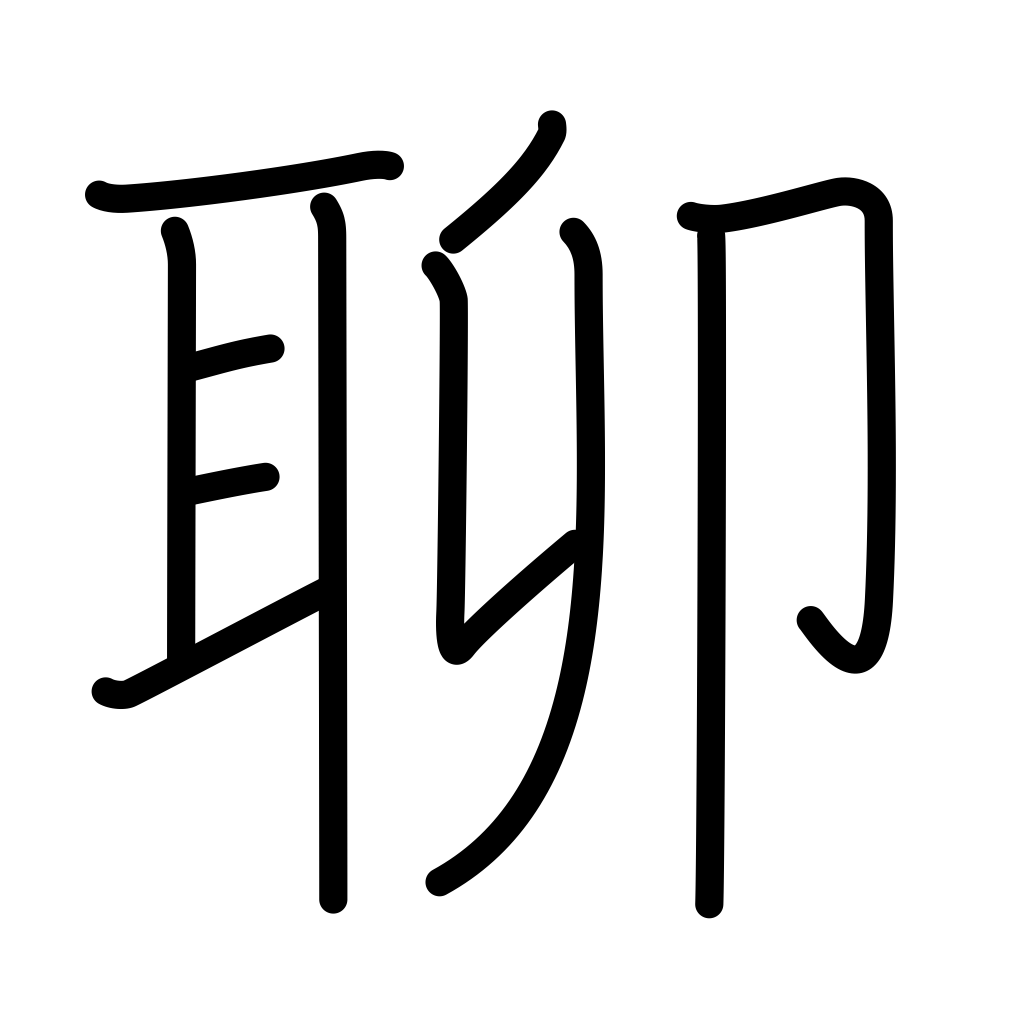
Meaning: slightly